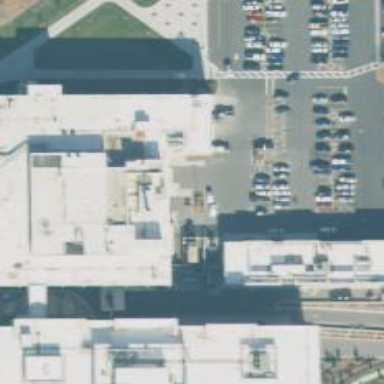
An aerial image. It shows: Part of building.